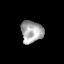
Tissue: skin
Cell type: Epithelial cells
Senescence score: 0.2805
Nuclear area (px): 474
Mean DAPI intensity: 168.124